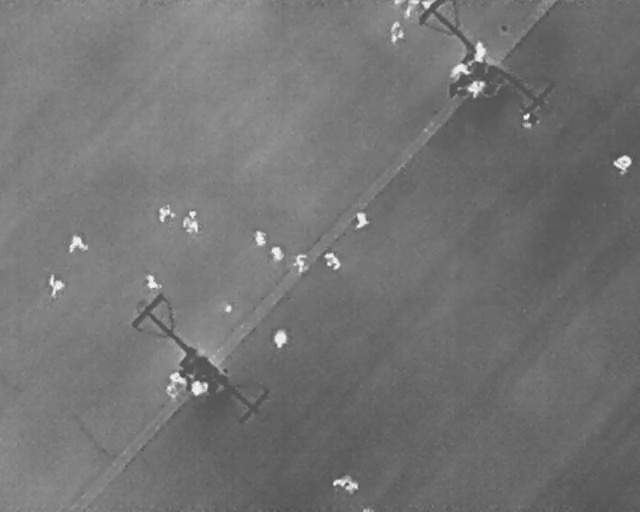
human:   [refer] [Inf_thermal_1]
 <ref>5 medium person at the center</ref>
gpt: <box>[[55, 41, 58, 44, 2], [50, 49, 53, 52, 146], [39, 45, 42, 47, 2], [42, 48, 44, 50, 169], [42, 64, 45, 67, 2]]</box>